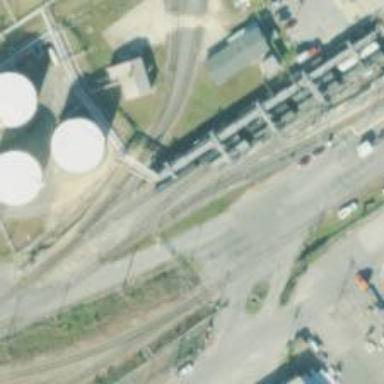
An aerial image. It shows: Loading rack for railway transport.